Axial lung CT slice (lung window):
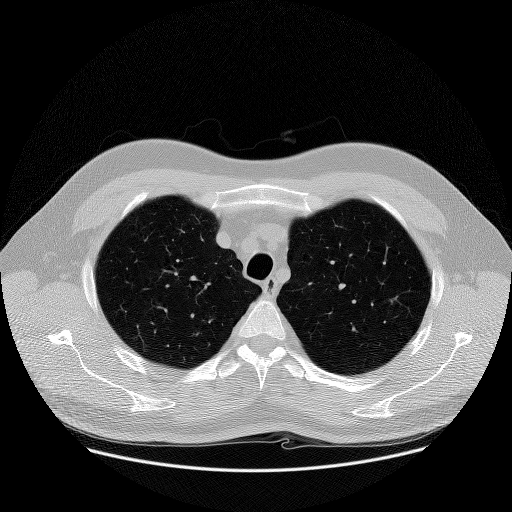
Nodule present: no